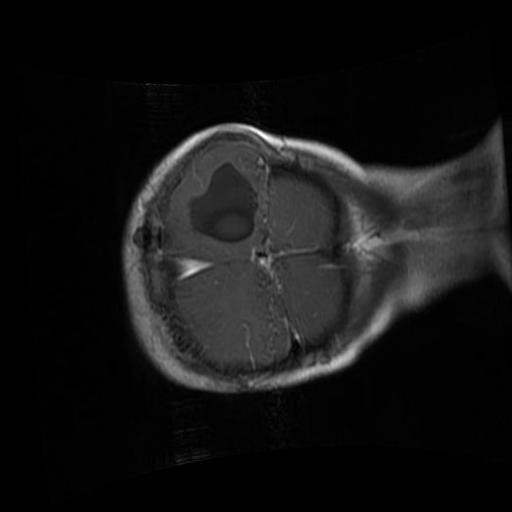
Label: brain_glioma